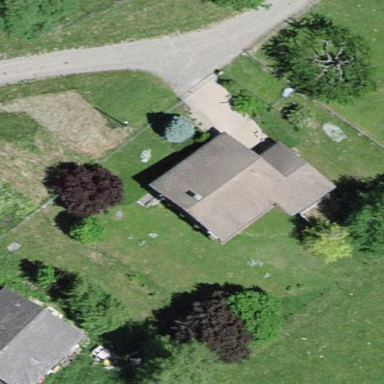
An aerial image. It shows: Simple and straightforward house.